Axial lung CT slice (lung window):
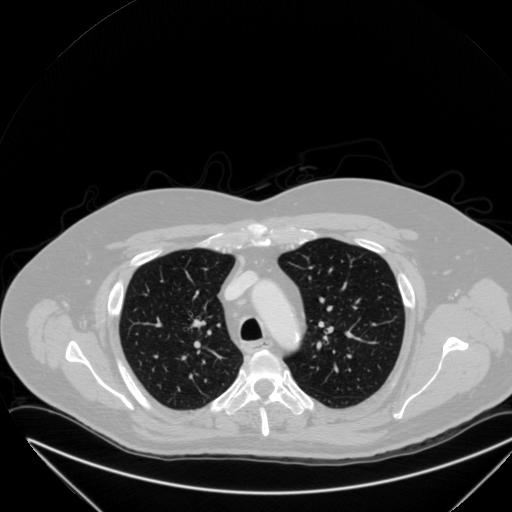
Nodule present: no